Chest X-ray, AP view. Patient: 66 years old, sex M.
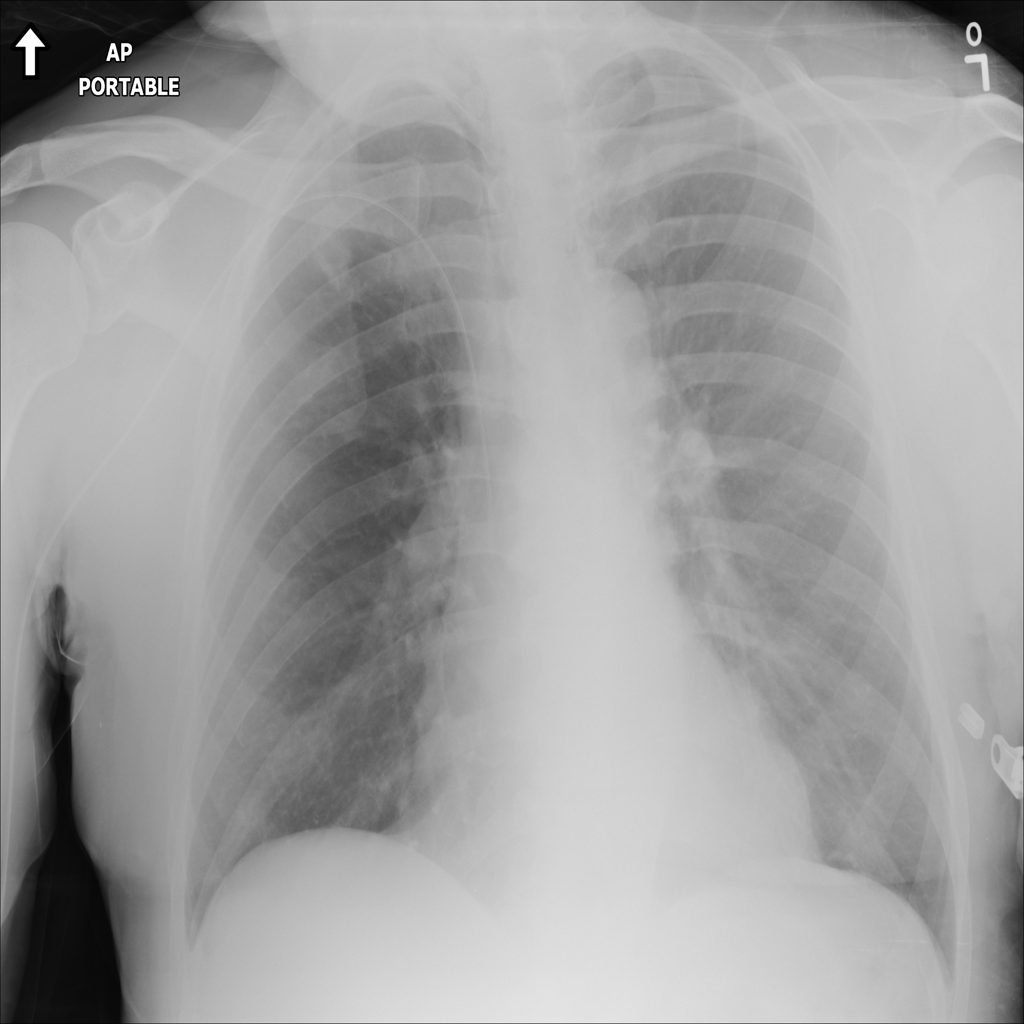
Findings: No Finding